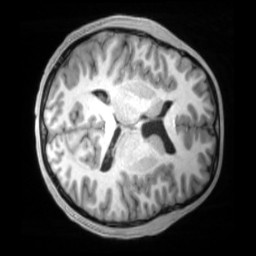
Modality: T1w
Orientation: axial
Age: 23
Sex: male
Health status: ill
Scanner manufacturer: siemens
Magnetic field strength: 3 T
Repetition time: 2.2 s
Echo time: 0.00157 s